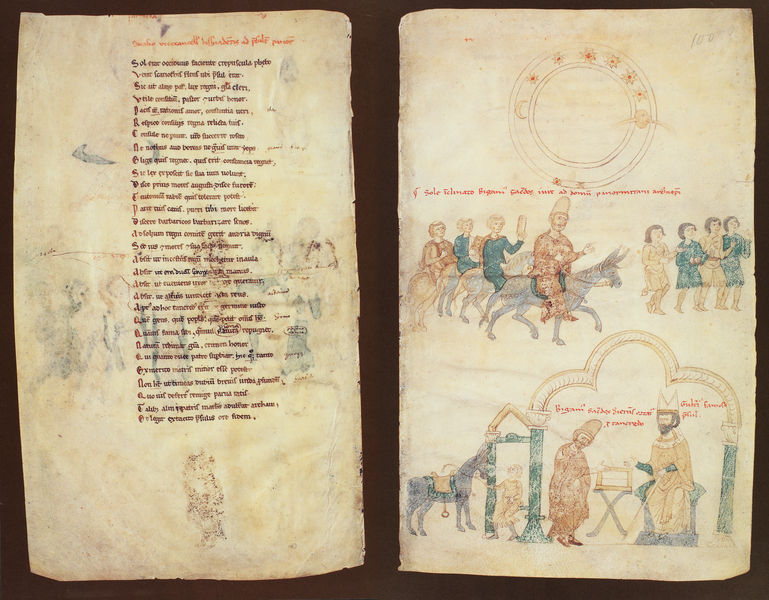
Titel: Liber ad honorem Augusti sive de rebus Siculis/ Buch zu Ehren des Kaisers Augustus oder über die Angelegenheiten Siziliens
Künstler: Pietro da Eboli
Institution: Bern, Burgbibliothek
Schlagwörter: blätter, grün, menschen, männer, säule, zeichnung, tier, leute, busch, blatt, gesang, krone, esel, kreis, pferd, pferde, reiter, reiten, farbig, bogen, figuren, bischof, könig, inschrift, tor, gruppen, foto, bögen, mond, buch, sterne, text, seiten, reise, mittelalter, gedicht, bettler, buchseiten, handschrift, krippe, latein, zwei seiten, buchillustration, buchmalerei, doppelseite, spalte, erzählen, süterlin, grippe, esel pferd, #seiten, perganemt, immer das gleiche, ist blöd, scann